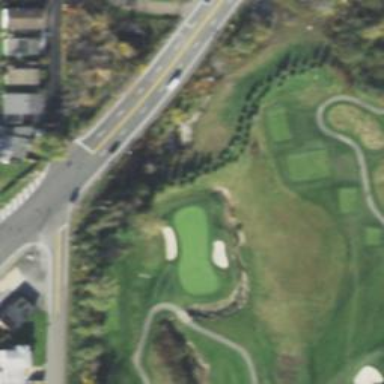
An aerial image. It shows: View of golf hole.